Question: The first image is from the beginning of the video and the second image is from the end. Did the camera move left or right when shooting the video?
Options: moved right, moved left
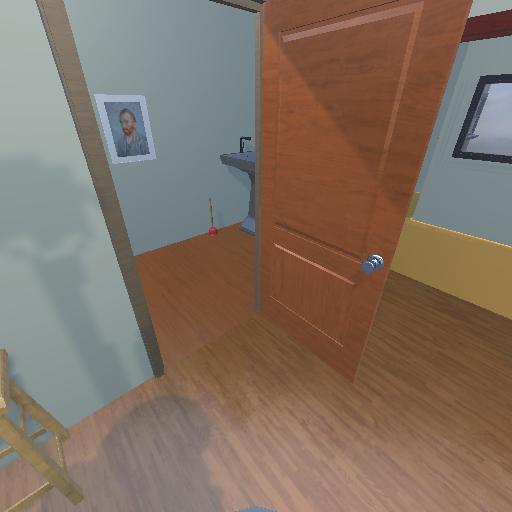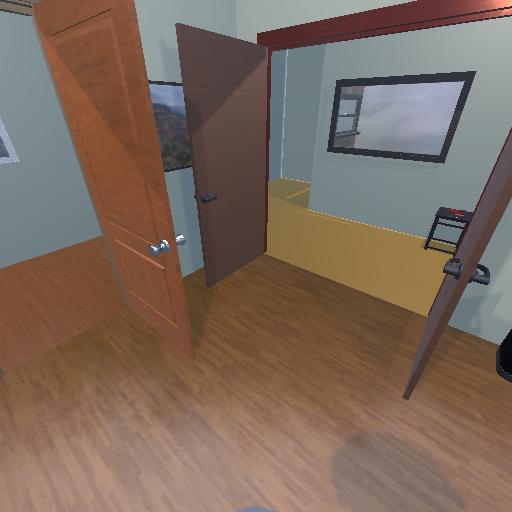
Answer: moved right